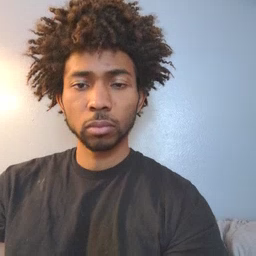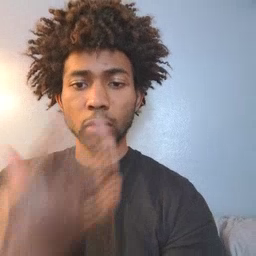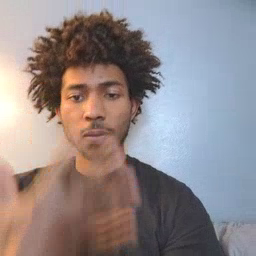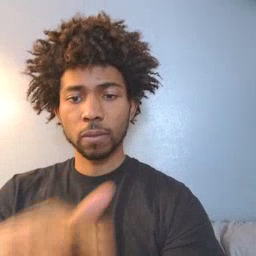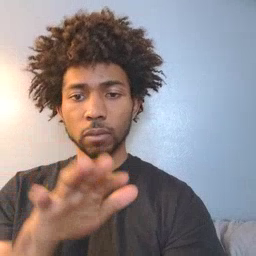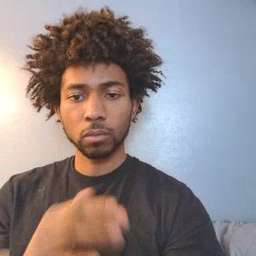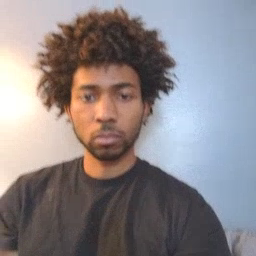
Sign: mitten